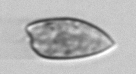
Label: Prorocentrum_dentatum